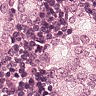
Metastatic tissue present: yes